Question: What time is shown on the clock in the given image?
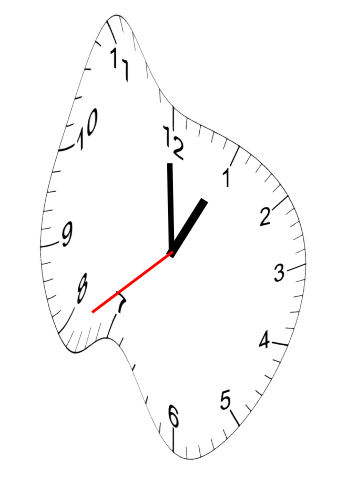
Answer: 12:59:39